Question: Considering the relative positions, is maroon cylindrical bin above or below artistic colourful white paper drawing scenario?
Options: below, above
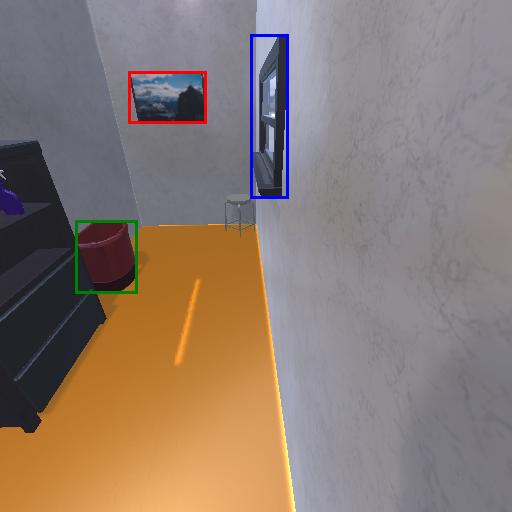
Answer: below